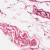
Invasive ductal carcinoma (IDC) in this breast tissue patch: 0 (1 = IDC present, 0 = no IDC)